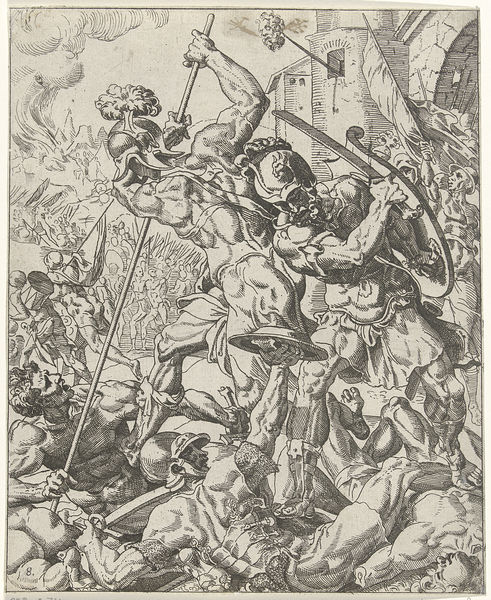
Titel: Vlucht van het Assyrische leger
Künstler: Dirck Volckertsz Coornhert
Standort: Amsterdam
Institution: Rijksmuseum
Schlagwörter: feuer, kampf, leiche, turm, lanze, getümmel, helm, trommel, gemenge, 8, schidl